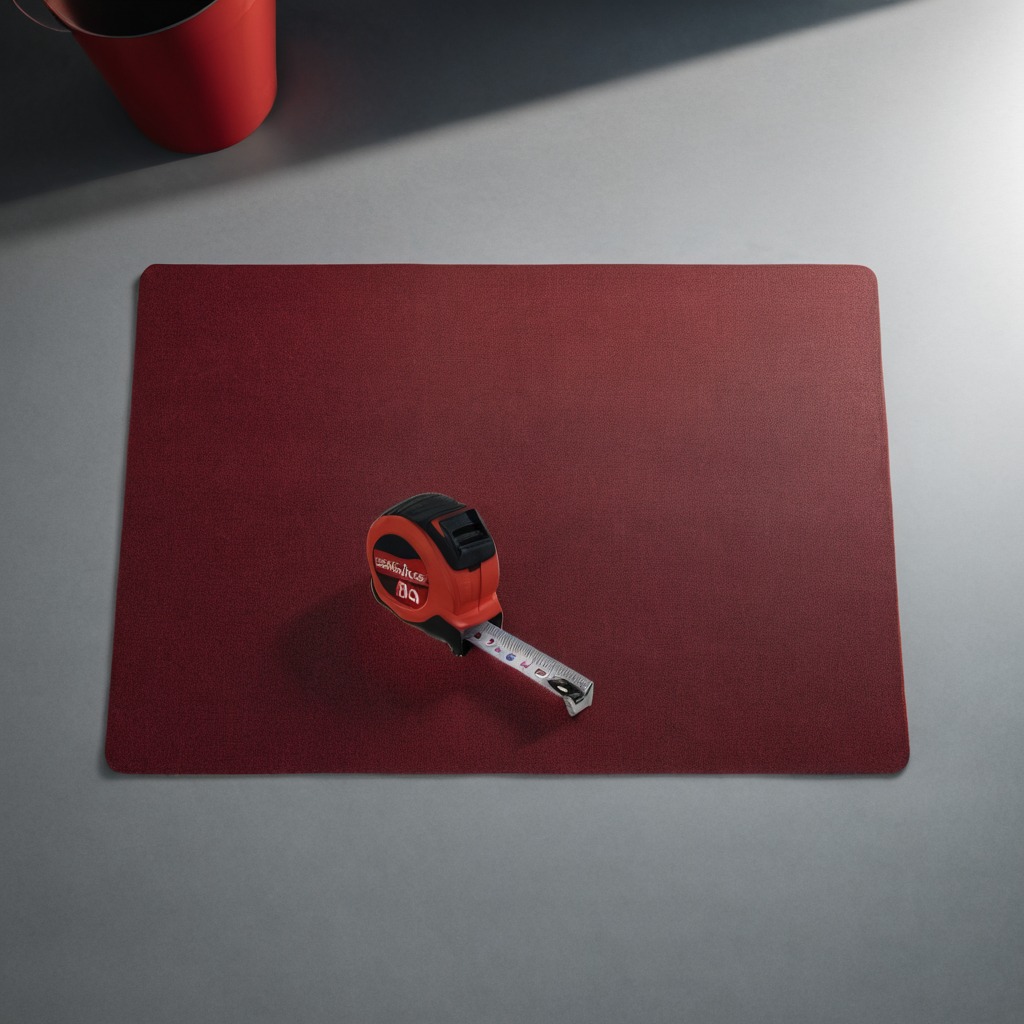
A measuring tape lies on a clean granite tabletop covered with a red rubber mat inside a workshop under bright overhead lighting crisp shadows high clarity worn but beneath the mat.